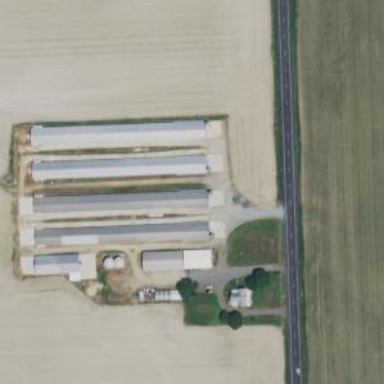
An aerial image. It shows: Farmyard area.